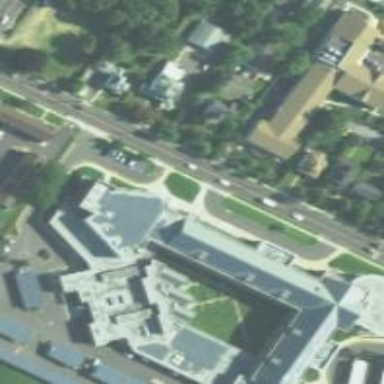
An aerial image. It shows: School building.